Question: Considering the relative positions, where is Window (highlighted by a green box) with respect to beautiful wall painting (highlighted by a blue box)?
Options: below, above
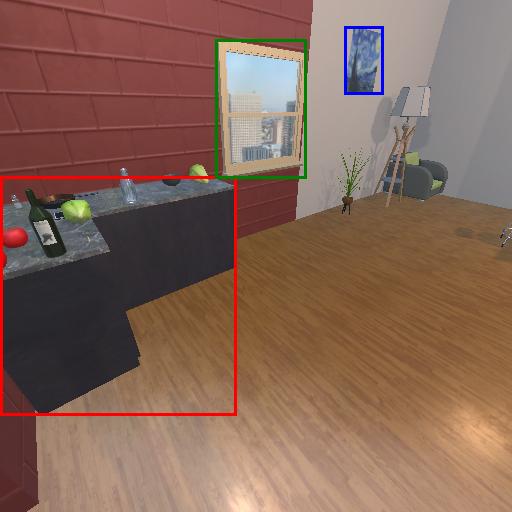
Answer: below